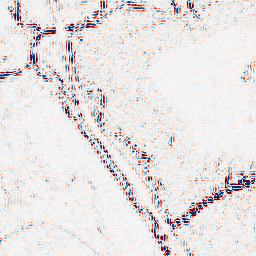
Category: wavelet
Decomposition family: wavelet_reverse_biorthogonal
Decomposition parameters: wavelet: rbio1.3
level: 2
Upsampling method: linear_exact
Upsampling parameters: scale: 2
Upsampling scale: 2